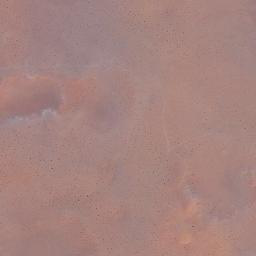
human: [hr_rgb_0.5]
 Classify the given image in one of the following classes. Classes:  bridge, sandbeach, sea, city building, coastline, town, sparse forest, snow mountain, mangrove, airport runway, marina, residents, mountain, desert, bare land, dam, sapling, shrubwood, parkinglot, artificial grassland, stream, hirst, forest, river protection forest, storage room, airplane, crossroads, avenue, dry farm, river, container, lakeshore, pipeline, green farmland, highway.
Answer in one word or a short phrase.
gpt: desert